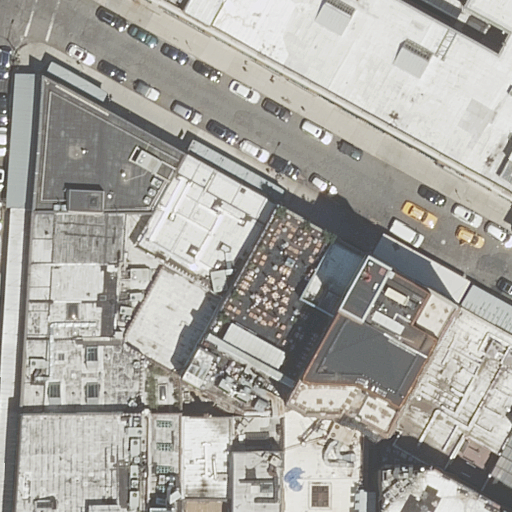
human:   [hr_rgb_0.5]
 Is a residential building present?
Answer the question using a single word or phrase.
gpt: yes

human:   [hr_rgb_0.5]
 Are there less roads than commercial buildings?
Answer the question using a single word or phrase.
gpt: no

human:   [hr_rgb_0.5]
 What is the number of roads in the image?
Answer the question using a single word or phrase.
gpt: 1

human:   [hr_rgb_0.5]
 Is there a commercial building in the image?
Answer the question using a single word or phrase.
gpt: no

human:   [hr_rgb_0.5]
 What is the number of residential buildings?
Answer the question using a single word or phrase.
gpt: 17

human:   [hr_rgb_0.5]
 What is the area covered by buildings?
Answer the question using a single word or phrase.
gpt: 8279m2

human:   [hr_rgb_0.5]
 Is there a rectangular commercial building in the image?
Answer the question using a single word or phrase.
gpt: no

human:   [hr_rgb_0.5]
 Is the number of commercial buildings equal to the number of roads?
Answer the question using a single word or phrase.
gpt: no

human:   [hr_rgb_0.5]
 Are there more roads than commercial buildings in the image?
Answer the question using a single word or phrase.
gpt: yes

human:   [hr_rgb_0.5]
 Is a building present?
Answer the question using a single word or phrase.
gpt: yes

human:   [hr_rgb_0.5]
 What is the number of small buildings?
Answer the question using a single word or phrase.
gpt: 0

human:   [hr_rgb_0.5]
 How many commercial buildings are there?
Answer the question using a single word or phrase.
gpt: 0

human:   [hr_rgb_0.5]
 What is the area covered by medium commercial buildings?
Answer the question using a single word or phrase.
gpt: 0m2

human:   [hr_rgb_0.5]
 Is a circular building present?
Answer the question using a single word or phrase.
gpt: no

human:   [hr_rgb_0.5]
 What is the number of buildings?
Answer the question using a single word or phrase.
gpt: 17

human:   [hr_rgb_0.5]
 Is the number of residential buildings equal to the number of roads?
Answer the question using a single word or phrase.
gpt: no

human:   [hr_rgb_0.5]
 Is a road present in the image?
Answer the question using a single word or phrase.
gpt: yes

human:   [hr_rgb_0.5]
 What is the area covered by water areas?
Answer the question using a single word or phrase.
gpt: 0m2

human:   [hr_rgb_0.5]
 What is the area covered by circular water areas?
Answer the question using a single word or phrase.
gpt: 0m2

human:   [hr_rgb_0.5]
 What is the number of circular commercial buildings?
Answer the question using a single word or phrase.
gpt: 0

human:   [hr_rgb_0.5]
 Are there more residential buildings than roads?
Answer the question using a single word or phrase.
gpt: yes

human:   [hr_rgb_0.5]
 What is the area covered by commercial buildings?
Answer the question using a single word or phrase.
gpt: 0m2

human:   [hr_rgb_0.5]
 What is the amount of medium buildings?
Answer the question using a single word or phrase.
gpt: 12

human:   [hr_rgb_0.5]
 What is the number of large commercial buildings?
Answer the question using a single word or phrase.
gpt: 0

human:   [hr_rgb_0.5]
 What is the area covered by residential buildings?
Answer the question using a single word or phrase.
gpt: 8279m2

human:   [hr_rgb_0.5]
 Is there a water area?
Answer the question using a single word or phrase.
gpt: no

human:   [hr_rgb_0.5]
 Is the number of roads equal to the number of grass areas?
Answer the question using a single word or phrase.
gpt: no

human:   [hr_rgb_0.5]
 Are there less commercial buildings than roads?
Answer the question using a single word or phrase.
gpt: yes

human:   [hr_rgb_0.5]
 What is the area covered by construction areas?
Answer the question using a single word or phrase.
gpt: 0m2

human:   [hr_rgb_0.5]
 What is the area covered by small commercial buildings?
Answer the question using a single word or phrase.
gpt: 0m2

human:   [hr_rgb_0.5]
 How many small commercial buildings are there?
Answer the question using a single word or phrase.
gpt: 0

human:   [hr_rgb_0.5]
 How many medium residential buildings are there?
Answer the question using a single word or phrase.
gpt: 12

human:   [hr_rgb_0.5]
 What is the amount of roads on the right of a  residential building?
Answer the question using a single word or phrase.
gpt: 0

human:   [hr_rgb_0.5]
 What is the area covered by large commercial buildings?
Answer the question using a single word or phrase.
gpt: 0m2

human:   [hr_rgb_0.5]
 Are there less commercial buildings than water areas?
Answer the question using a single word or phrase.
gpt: no

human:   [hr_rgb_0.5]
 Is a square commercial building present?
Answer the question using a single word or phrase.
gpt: no

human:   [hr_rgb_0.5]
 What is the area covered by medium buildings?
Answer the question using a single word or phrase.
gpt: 2925m2

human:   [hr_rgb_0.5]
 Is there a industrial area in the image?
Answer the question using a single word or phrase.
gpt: no

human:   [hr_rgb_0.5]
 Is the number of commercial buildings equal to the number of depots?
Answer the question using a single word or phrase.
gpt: yes

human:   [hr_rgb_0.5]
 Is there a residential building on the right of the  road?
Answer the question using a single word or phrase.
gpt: yes

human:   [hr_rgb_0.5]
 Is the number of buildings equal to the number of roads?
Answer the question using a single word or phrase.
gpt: no

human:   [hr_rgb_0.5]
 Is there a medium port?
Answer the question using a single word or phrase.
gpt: no

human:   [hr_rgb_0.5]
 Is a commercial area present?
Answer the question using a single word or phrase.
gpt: no

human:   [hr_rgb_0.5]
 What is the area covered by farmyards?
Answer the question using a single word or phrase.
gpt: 0m2

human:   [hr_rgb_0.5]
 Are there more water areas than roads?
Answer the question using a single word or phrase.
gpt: no

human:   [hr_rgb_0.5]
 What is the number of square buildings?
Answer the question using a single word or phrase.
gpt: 0

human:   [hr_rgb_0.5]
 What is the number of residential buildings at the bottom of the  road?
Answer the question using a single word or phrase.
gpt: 15

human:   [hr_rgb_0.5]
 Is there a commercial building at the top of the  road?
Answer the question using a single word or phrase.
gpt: no

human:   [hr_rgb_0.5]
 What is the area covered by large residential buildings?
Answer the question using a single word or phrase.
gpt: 5353m2

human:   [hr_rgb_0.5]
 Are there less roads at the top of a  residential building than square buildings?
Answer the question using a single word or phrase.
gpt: no

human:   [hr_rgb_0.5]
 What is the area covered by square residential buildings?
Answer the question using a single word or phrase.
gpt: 0m2

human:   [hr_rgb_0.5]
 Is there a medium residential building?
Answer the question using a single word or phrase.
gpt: yes

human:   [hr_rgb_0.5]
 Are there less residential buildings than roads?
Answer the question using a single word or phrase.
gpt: no

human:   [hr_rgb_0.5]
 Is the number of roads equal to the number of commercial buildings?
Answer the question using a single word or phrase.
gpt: no

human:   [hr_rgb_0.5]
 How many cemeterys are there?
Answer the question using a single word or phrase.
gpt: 0

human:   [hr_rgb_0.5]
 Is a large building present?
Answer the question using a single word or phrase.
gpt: yes

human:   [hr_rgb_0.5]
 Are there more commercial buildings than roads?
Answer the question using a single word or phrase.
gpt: no

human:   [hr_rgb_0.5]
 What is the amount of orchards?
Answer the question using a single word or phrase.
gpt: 0

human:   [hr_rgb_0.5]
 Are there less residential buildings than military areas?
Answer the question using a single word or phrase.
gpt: no

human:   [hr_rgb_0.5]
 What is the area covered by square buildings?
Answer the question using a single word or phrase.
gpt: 0m2

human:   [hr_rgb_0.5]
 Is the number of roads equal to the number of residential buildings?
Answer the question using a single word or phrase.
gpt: no

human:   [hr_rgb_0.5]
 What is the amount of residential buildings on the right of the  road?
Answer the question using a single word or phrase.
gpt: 4

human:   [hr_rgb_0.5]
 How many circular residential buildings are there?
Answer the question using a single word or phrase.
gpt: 0

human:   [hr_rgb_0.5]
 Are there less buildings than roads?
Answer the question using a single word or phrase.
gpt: no